Question: I'm a new user of PostgreSQL, trying to use 'DISTINCT ON' but I can't reach my goal.
Here's a brief sketch of my database :
- - - 'n:n'

My problem is that we could have (and we'll) empty values, ie. . I'll try to give you an example bellow :
'''
FileVersion Field
+----------------+---------+---------+ +----------+-------+---------------+
| id_fileversion | id_file | version | | id_field | value | id_fieldmodel |
+----------------+---------+---------+ +----------+-------+---------------+
| 1 | 1 | 1 | | 1 | Smith | 1 |
| 2 | 1 | 2 | | 2 | 20 | 2 |
+----------------+---------+---------+ | 3 | 25 | 2 |
+----------+-------+---------------+
FileVersion_Field FieldModel
+----------------+----------+ +---------------+------+
| id_fileversion | id_field | | id_fieldmodel | type |
+----------------+----------+ +---------------+------+
| 1 | 1 | | 1 | Name |
| 1 | 2 | | 2 | Age |
| 2 | 3 | +---------------+------+
+----------------+----------+
'''
In this example, I would like to get these results:
'''
-- id_file=1 & version=1
Name | Smith
Age | 20
'''
'''
-- id_file=1 & version=2
Name |
Age | 25
'''
Here's what I've tried, which doesn't work :
'''
SELECT DISTINCT ON(FieldModel.id_fieldmodel) *
FROM File
LEFT JOIN FileVersion ON File.id_file = FileVersion.id_file
LEFT JOIN FileVersion_Field ON FileVersion.id_fileversion = FileVersion_Field.id_fileversion
LEFT JOIN Field ON FileVersion_Field.id_field = Field.id_field
RIGHT JOIN FieldModel ON (Field.id_fieldmodel = FieldModel.id_fieldmodel OR FieldModel.id_fieldmodel IS NULL)
WHERE (FieldModel.id_fieldmodel IS NOT NULL AND FileVersion.version = 2 AND File.id_file = 1)
OR (Field.id_fieldmodel IS NULL)
ORDER BY FieldModel.id_fieldmodel;
'''
---
'''
-- Sample Structure
CREATE TABLE File (
id_file integer PRIMARY KEY);
CREATE TABLE FieldModel (
id_fieldmodel integer PRIMARY KEY, type varchar(50));
CREATE TABLE FileVersion (
id_fileversion integer PRIMARY KEY,
id_file integer, version integer,
CONSTRAINT fk_fileversion_file FOREIGN KEY(id_file) REFERENCES File(id_file));
CREATE TABLE Field (
id_field integer PRIMARY KEY,
id_fieldmodel integer,
value varchar(255),
CONSTRAINT fk_field_fieldmodel FOREIGN KEY(id_fieldmodel) REFERENCES FieldModel(id_fieldmodel));
CREATE TABLE FileVersion_Field (
id_fileversion integer,
id_field integer,
PRIMARY KEY(id_fileversion, id_field),
CONSTRAINT fk_fileversionfield_fileversion FOREIGN KEY(id_fileversion) REFERENCES FileVersion(id_fileversion),
CONSTRAINT fk_fileversionfield_field FOREIGN KEY(id_field) REFERENCES Field(id_field));
-- Sample Data
INSERT INTO File (id_file) VALUES (1);
INSERT INTO FileVersion (id_fileversion, id_file, version) VALUES (1, 1, 1), (2, 1, 2);
INSERT INTO FieldModel (id_fieldmodel, type) VALUES (1, 'Name'), (2, 'Age');
INSERT INTO Field (id_field, id_fieldmodel, value) VALUES (1, 1, 'Smith'), (2, 2, '20'), (3, 2, '25');
INSERT INTO FileVersion_Field (id_fileversion, id_field) VALUES (1, 1), (1, 2), (2, 3);
'''
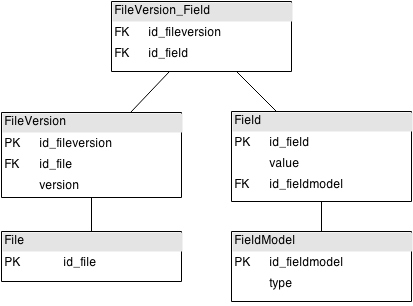
Answer: I just needed to change my way of thinking.
1. First, we need the list of all used FieldModel for a File, whatever the version:
'''
SELECT DISTINCT(fm.id_fieldmodel), fm.type
FROM FieldModel fm
LEFT JOIN Field f ON fm.id_fieldmodel = f.id_fieldmodel
LEFT JOIN FileVersion_Field fvf ON f.id_field = fvf.id_field
LEFT JOIN FileVersion fv ON fv.id_fileversion = fvf.id_fileversion
WHERE fv.id_file = 1;
-- id_fieldmodel | type
-- ---------------+------
-- 1 | Name
-- 2 | Age
'''
1. Now, we need the list of Field for the same File, but this time with a specified version:
'''
SELECT f.id_fieldmodel, f.value
FROM FileVersion_Field fvv
JOIN FileVersion fv ON fv.id_fileversion = fvv.id_fileversion
JOIN Field f ON f.id_field = fvv.id_field
WHERE fv.id_file = 1 AND fv.version = 2;
-- id_fieldmodel | value
-- ---------------+-------
-- 2 | 25
'''
1. All that remains is to use a LEFT JOIN on both computed tables, by allowing NULL values in the fields:
'''
SELECT fm.type, f.value
FROM (
SELECT DISTINCT(fm.id_fieldmodel), fm.type
FROM FieldModel fm
LEFT JOIN Field f ON fm.id_fieldmodel = f.id_fieldmodel
LEFT JOIN FileVersion_Field fvf ON f.id_field = fvf.id_field
LEFT JOIN FileVersion fv ON fv.id_fileversion = fvf.id_fileversion
WHERE fv.id_file = 1
) fm
LEFT JOIN (
SELECT f.id_fieldmodel, f.value
FROM FileVersion_Field fvv
JOIN FileVersion fv ON fv.id_fileversion = fvv.id_fileversion
JOIN Field f ON f.id_field = fvv.id_field
WHERE fv.id_file = 1 AND fv.version = 2
) f ON (f.id_fieldmodel = fm.id_fieldmodel OR f.id_fieldmodel IS NULL);
-- type | value
-- ------+-------
-- Name |
-- Age | 25
'''